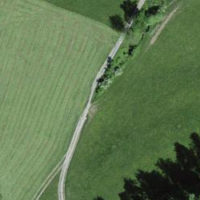
EUNIS habitat code: 24
Species observed at this site:
Allium ursinum